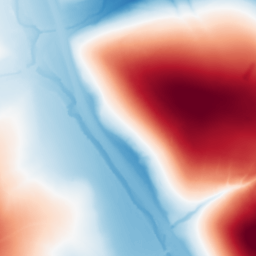
Category: trend_removal
Decomposition family: polynomial_high
Decomposition parameters: degree: 4
Upsampling method: bilinear
Upsampling parameters: scale: 2
Upsampling scale: 2